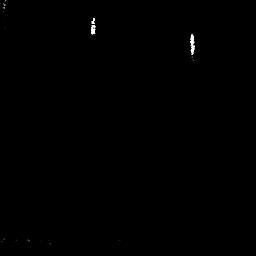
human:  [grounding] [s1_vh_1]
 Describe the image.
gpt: In the satellite image, there is  <ref>1 small ship </ref> <box>[[33, 6, 39, 15, 0]]</box> located at top,  <ref>1 small ship </ref> <box>[[72, 10, 77, 20, 0]]</box> located at top right.